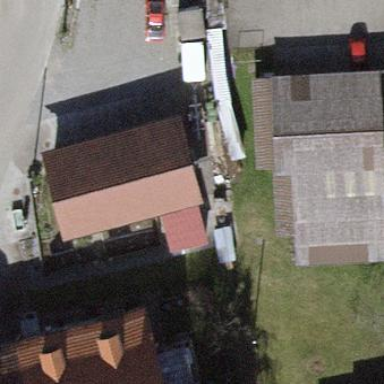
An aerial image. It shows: Garage.